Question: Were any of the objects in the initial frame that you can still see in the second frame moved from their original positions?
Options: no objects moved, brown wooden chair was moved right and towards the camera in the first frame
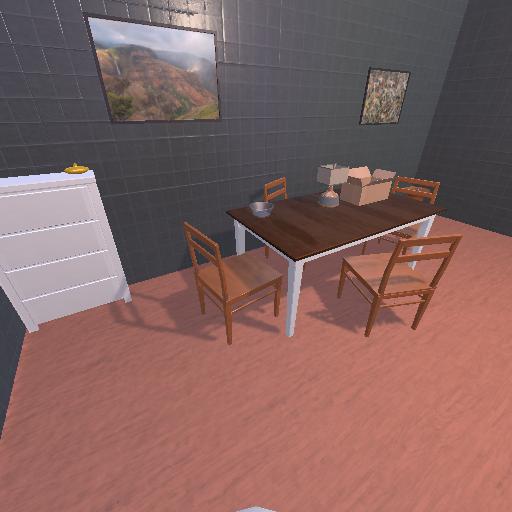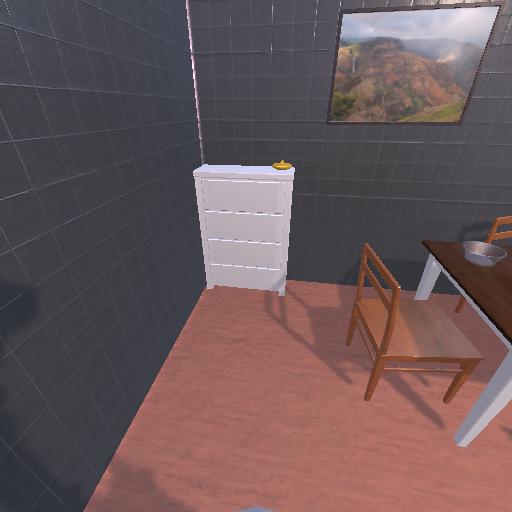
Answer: no objects moved